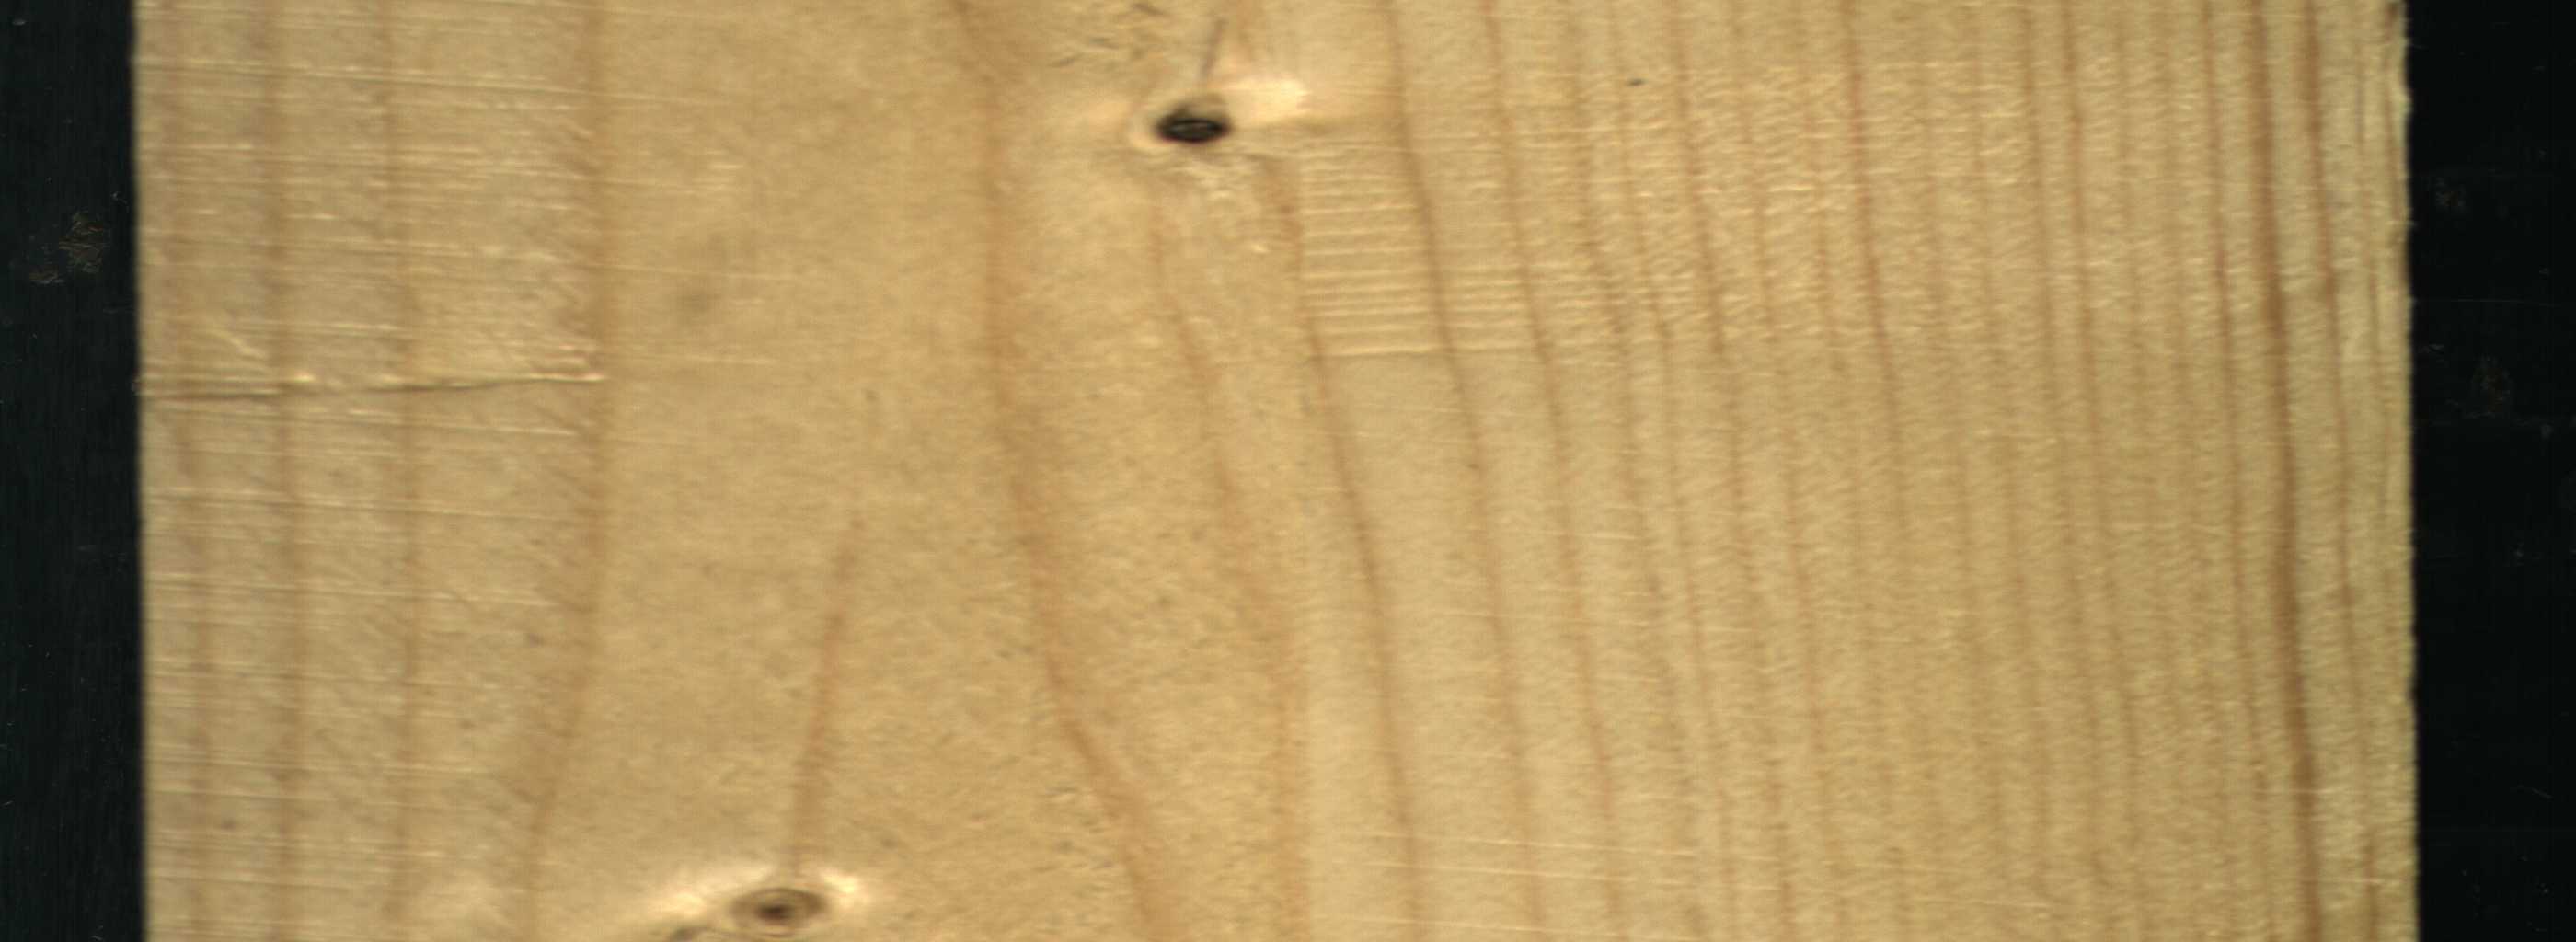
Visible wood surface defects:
Dead_Knot
Live_Knot